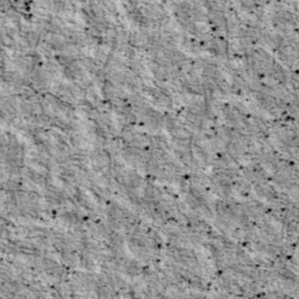
Label: non_frost